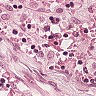
Metastatic tissue present: no